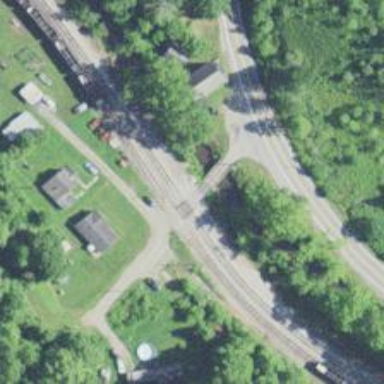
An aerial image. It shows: Level crossing along the railway.